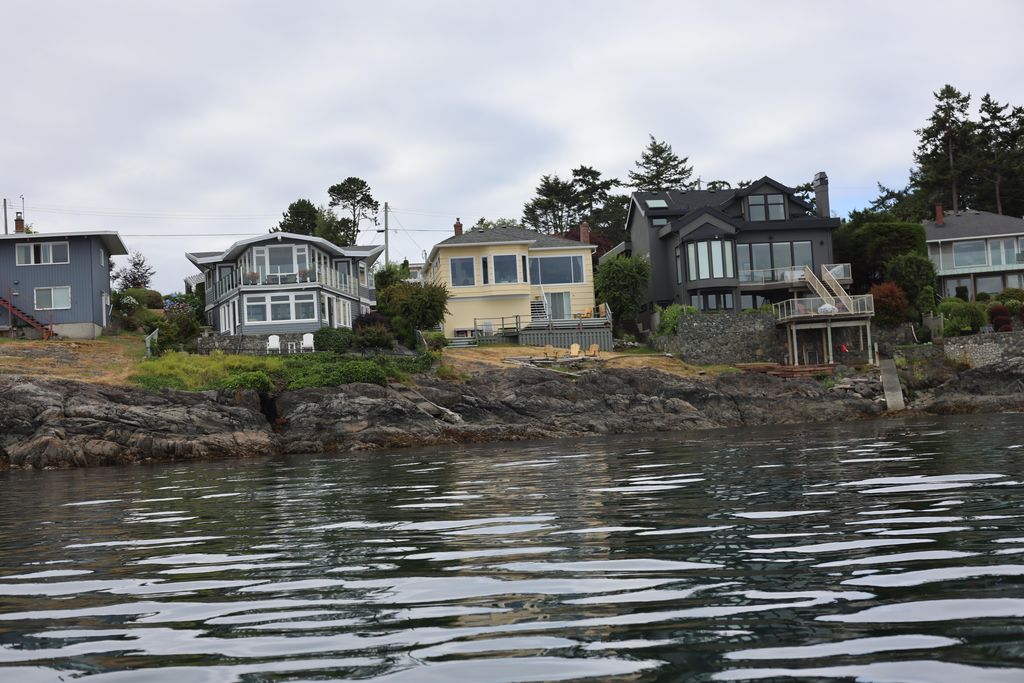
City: victoria